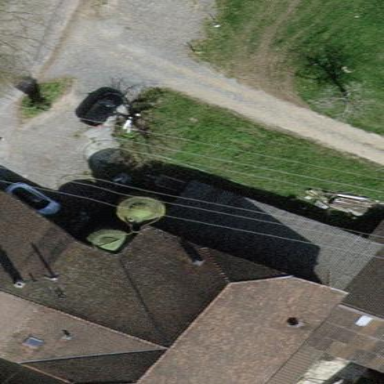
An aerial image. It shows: Rural barn.